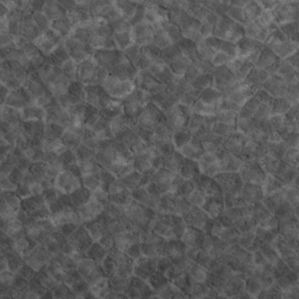
Label: non_frost